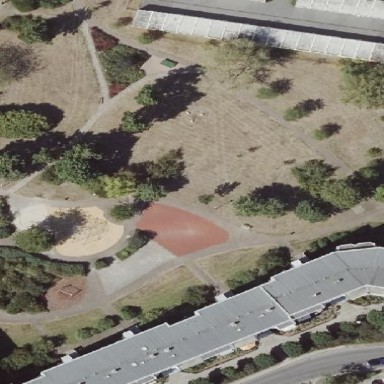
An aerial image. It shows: Lovely park for leisure and relaxation.